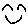
Label: smiley face